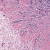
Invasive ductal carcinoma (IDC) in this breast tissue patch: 1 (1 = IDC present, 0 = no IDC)